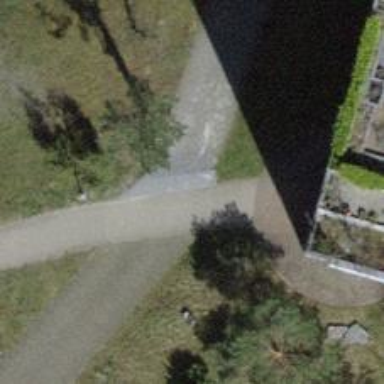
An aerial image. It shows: Paved footway.